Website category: jobs
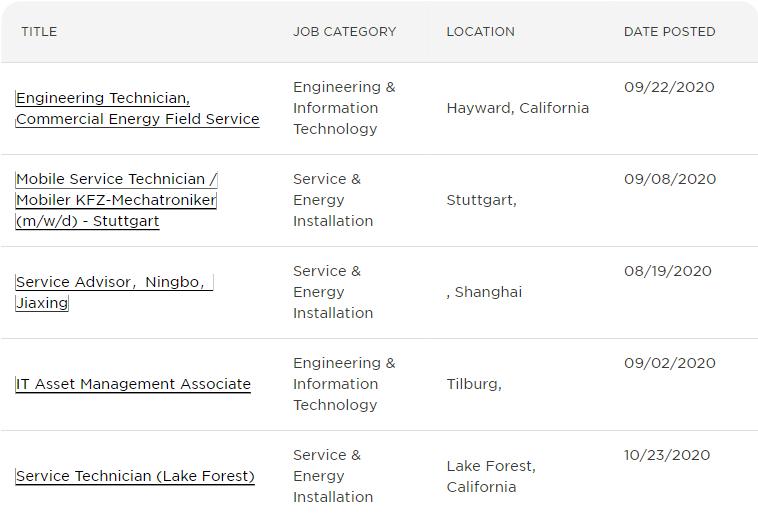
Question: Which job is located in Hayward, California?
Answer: Engineering Technician, Commercial Energy Field Service

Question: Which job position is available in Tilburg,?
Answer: IT Asset Management Associate

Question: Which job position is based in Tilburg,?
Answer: IT Asset Management Associate

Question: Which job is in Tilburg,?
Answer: IT Asset Management Associate

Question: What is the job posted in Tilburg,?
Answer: IT Asset Management Associate

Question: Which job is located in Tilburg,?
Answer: IT Asset Management Associate